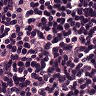
Metastatic tissue present: no